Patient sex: F
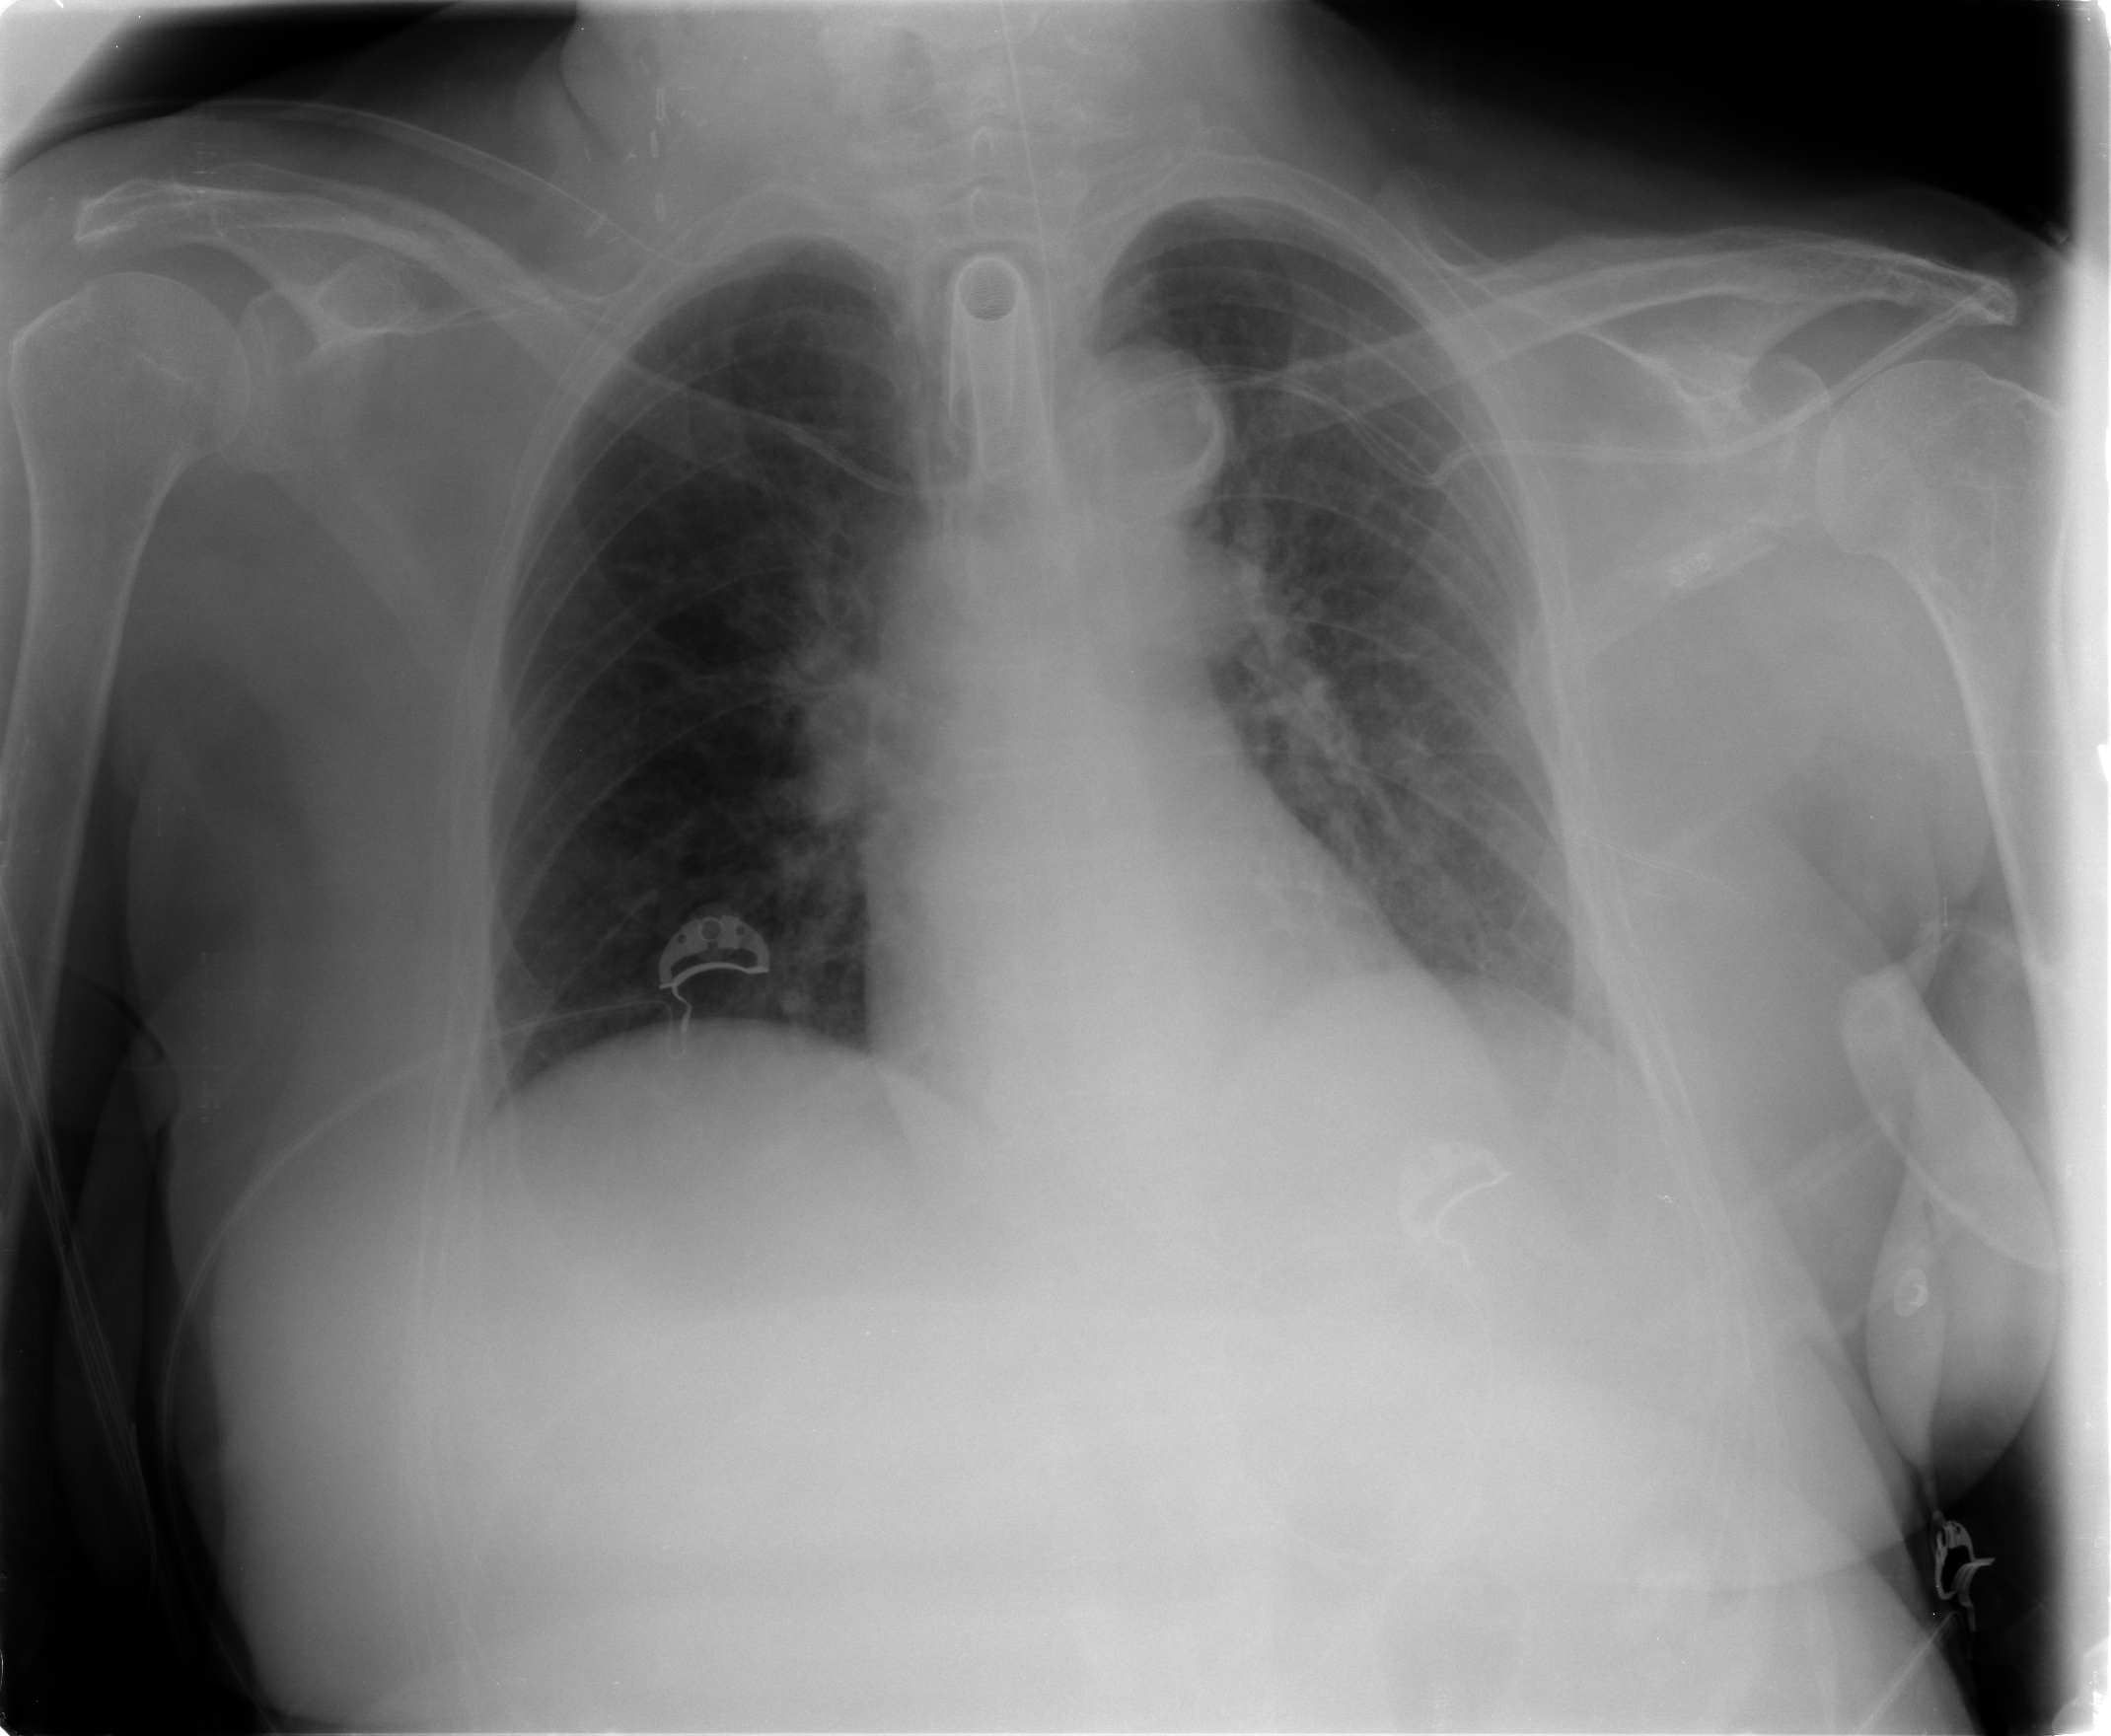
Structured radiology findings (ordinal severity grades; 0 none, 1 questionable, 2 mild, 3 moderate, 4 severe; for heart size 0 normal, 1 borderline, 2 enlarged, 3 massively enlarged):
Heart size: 0
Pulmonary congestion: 2
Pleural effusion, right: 0
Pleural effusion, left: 0
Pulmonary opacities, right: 0
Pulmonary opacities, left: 0
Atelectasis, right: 0
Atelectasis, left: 0